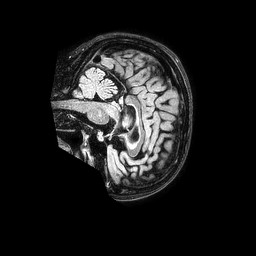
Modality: FLAIR
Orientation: sagittal
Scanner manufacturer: philips
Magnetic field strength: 1.5 T
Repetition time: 4.8 s
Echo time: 0.3 s